Question: I want to plot a curve in logarithmic space. My problem is this: the logarithmic scale in Matlab ignores some of my data points, which are the beginning and ending points.
What should I do to sole this problem?
I have attached my data and my Matlab figure.
Thank you all!

You can download the needed data to plot the curve here:
<URL>
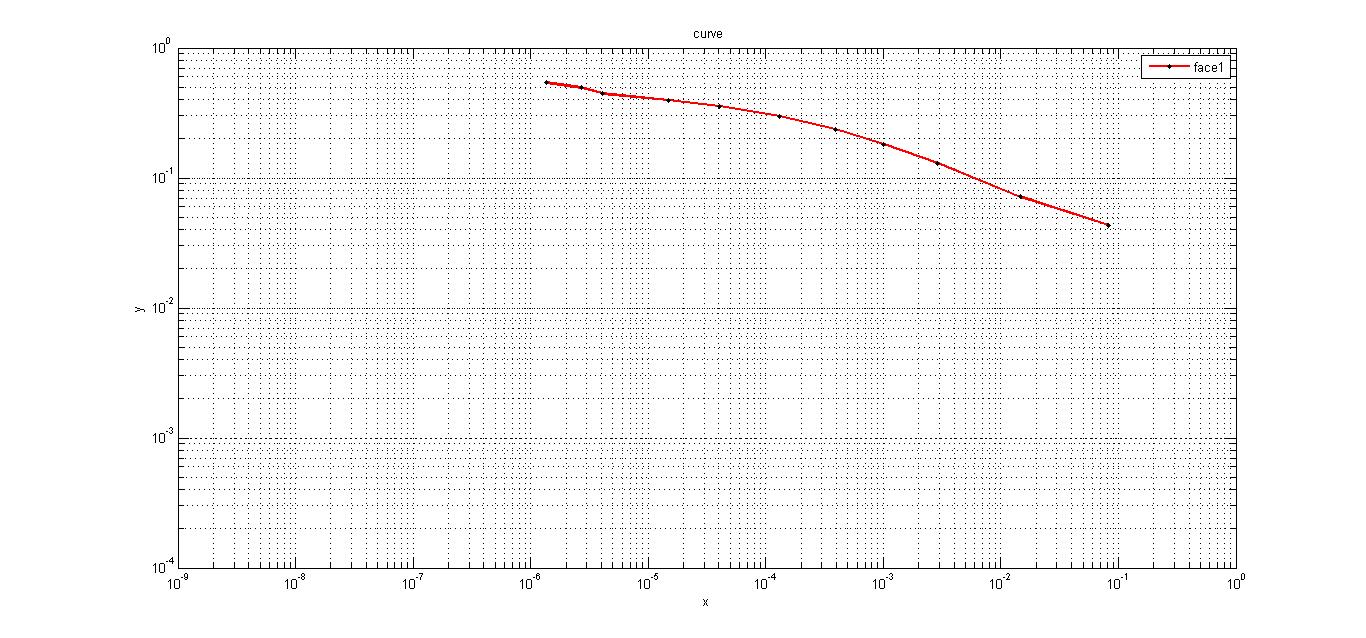
Answer: A logarithmic scale, as you can see from your figure, takes values from small base 10 exponents, to large ones. Negative values are ignored because they cannot be expressed using a logarithm. "zero" values occur at the "infinite" left of the graph, so essentially they are also ignored.
So while I agree when you say "the scale is logarithmic, not the values", there is still no way for you to plot a 0 point on a logarithmic axis, because that would correspond to an axis point at minus infinity (i.e. <URL>.
Btw, I think a better plot for your data is semilogx. This will preserve one more datapoint, since 0 values on the y-axis are fine, and your graph looks more readable.
<URL>